Question: I am using 'Sitecore 6.5 ECM' for my email campaign.
There are quite a number of bugs.. but somehow I managed to overcome them.
Now, ECM is working decently and it has the 'Engagement plan' to view how many 'percentage' is 'Sent', 'Message Opened', 'Message Unopened' and so forth..
But my clients want a details report.. like 'Sent', 'Recipients', 'Opened', 'Clicked' for every email sent.

So, I am wondering which method should I pursue to get the following report.
Should I use 'EmailCampaign dll APIs' to get them or should I query directly from 'database'?
I already took a look at the database. and The table names aren't easy to find out.
Has anyone done this before? Can I have some snippets to do this?
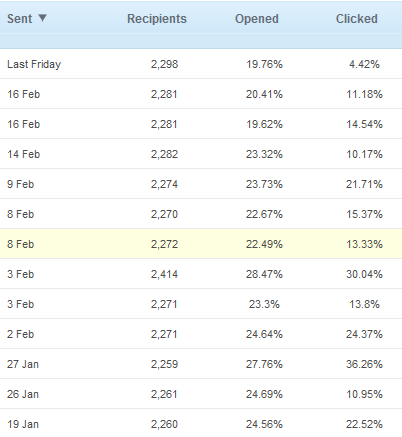
Answer: William - You are correct in that detailed reports like you want from ECM have not yet been done and are not available out of the box. I know that something like this will be available at some point, but I don' know when and for now, this is how you can go about things because I'm doing this exact thing right now for a client.
Basically it's something that is being done via a straight SQL call. There is an api in a EngagementAutomation dll.. but from my experience, the method signatures take objects that it's more of a pain to try to create than to just build the SQL calls myself. Rather than post up my code which is extensive.. I'll just tell you where the data is and how you can go about getting it. There is a SQL API provided for analytics, but I found it to be more confusing to try to create than to just use old school .net and sql commands myself.
My approach has been to create classes that get back information given something like the GUID for the Engagement plan or the GUID for the Message itself. There are a couple of tables in the analytics database that track this data. One is the Automation and AutomationStates which tracks Engagement Plans and the specific emails that are sent (each email sent has an entry in the AutomationStates table which links to the Automation (which is the engagement plan). The AutomationStates table is pretty key and will show the actual username of the Sitecore user that was sent the email.
Tracking things (clicks and that sort of thing) is a little tricking. Everything is done and tracked in the Pages table and the PageEvent table. It tracks opening and clicks. Opening is tracked via a RegisterEmailOpened url and clicks will have to be tracked in the UrlText field which has the Querystring included and you can parse that column for EC_AS= which points to the AutomationStateID GUID.
There's much more to this, but this should get you started and let you see how to get started on this.